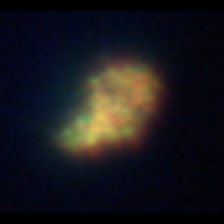
Taxon: Unknown_detritus
Group: Unknown